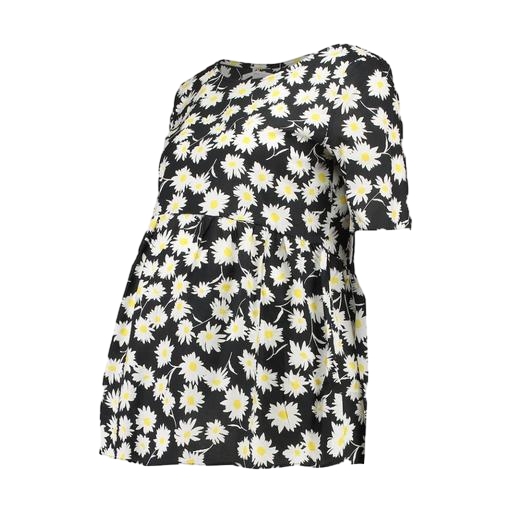
maternity black floral tie tunic, short sleeve floral print smock, multicolor maternity slouch pocket blouse, white background